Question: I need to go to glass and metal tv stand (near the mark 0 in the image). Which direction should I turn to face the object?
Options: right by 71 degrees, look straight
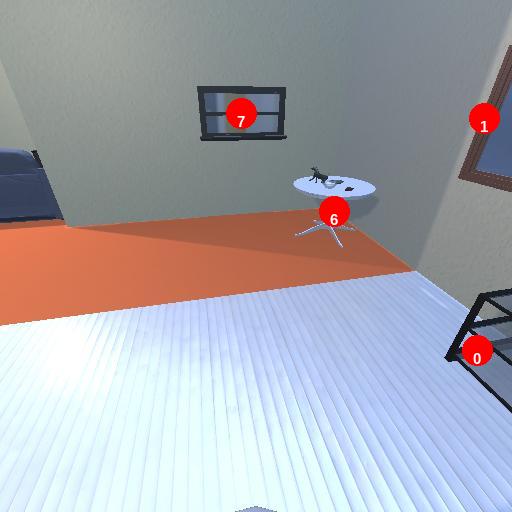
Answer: right by 71 degrees